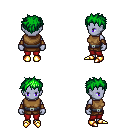
a pixel art fantasy rpg character, female body template, dark elf, purple skin, leather chest armor, red pants, green bedhead hairstyle, cloth bracers, gold boots, four views (front, back, left, right), 2x2 character sprite sheet, small pixel art, hard edges, no anti-aliasing